Interaction volume radius: 5 \u00c5
Interaction volume height: 30 \u00c5
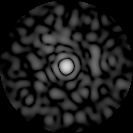
Disorder parameter: 0.8429